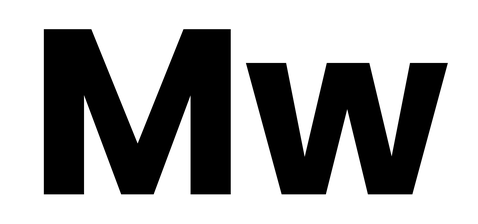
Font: Poppins-Bold